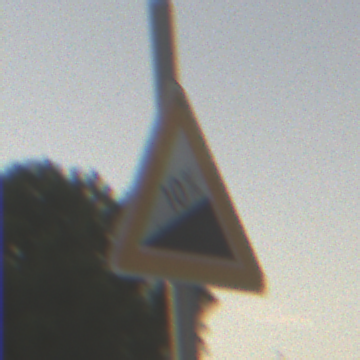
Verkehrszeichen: Steigung10
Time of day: SunriseSunset
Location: Outdoor (RoadRail)
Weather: PartlyCloudy
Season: NotSpecified
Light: Natural